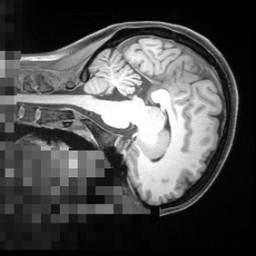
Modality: T1w
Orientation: sagittal
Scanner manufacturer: siemens
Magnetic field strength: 3 T
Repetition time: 2.55 s